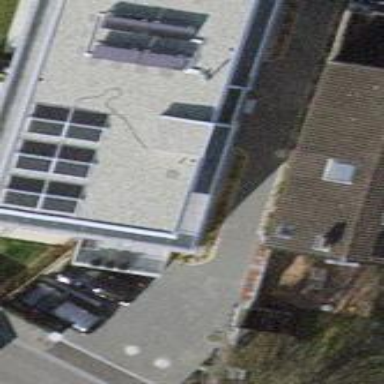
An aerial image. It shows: Sports centre building.